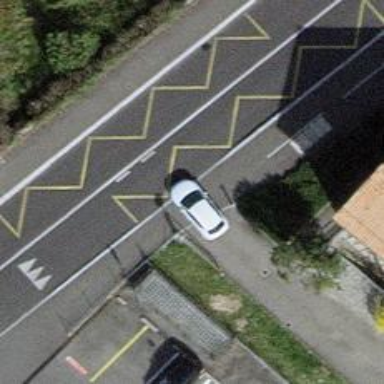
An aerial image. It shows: Asphalt sidewalk leading to public transport platform.